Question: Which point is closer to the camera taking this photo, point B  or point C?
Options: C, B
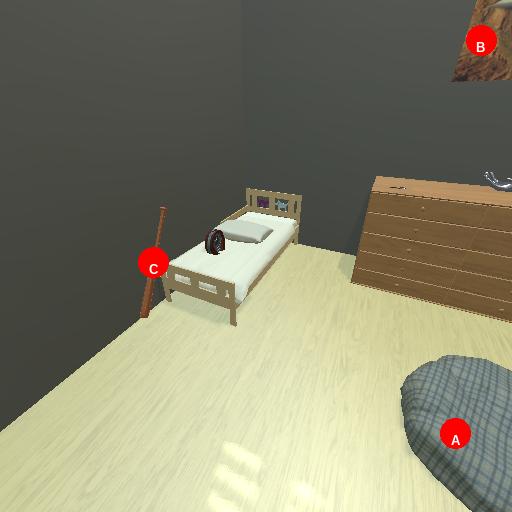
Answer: C